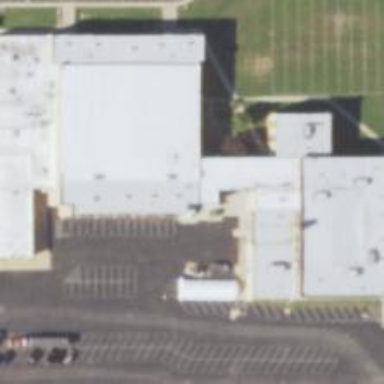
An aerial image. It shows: School.